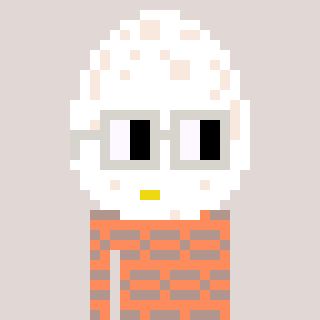
a pixel art character with square light gray glasses, a egg-shaped head and a peachy-colored body on a warm background